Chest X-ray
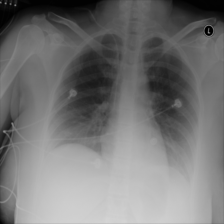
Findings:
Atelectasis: negative
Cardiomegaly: negative
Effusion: negative
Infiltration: negative
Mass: negative
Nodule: negative
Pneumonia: negative
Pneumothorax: negative
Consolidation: negative
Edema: negative
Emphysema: negative
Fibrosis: negative
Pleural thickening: negative
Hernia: negative